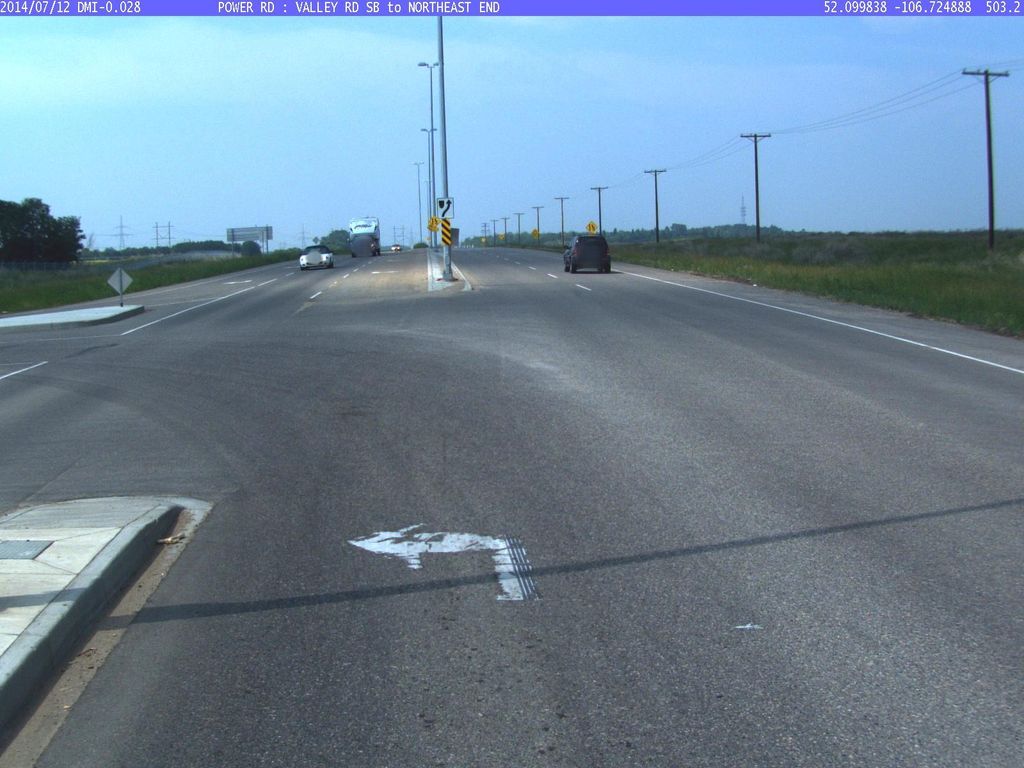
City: saskatoon